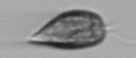
Label: Prorocentrum_triestinum